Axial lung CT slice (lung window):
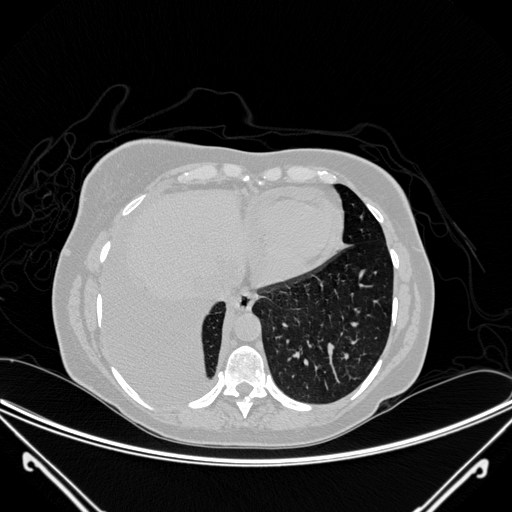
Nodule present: no